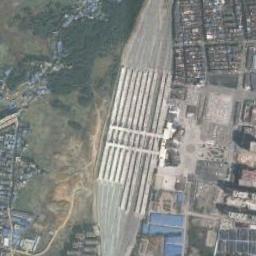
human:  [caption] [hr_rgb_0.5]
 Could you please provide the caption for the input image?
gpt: The railway station is next to some buildings and grass .

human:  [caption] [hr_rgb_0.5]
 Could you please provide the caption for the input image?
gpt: The railway station with some railways is between lots of buildings and a grove of trees .

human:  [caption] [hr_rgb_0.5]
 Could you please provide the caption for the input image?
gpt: There are many buildings beside the railway station .

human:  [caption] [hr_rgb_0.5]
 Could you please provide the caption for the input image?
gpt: There is a railway station between the city and the grass .

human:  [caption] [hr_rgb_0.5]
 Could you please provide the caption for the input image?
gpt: There are many buildings and a green meadow beside the railway station .